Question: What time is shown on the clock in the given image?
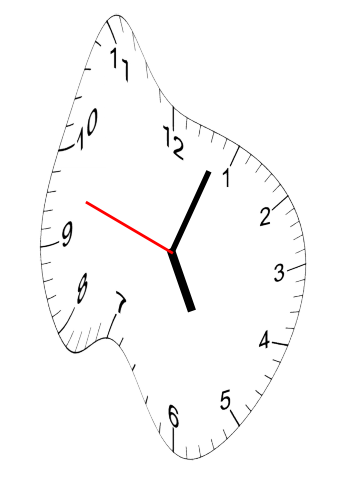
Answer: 05:03:48